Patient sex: M
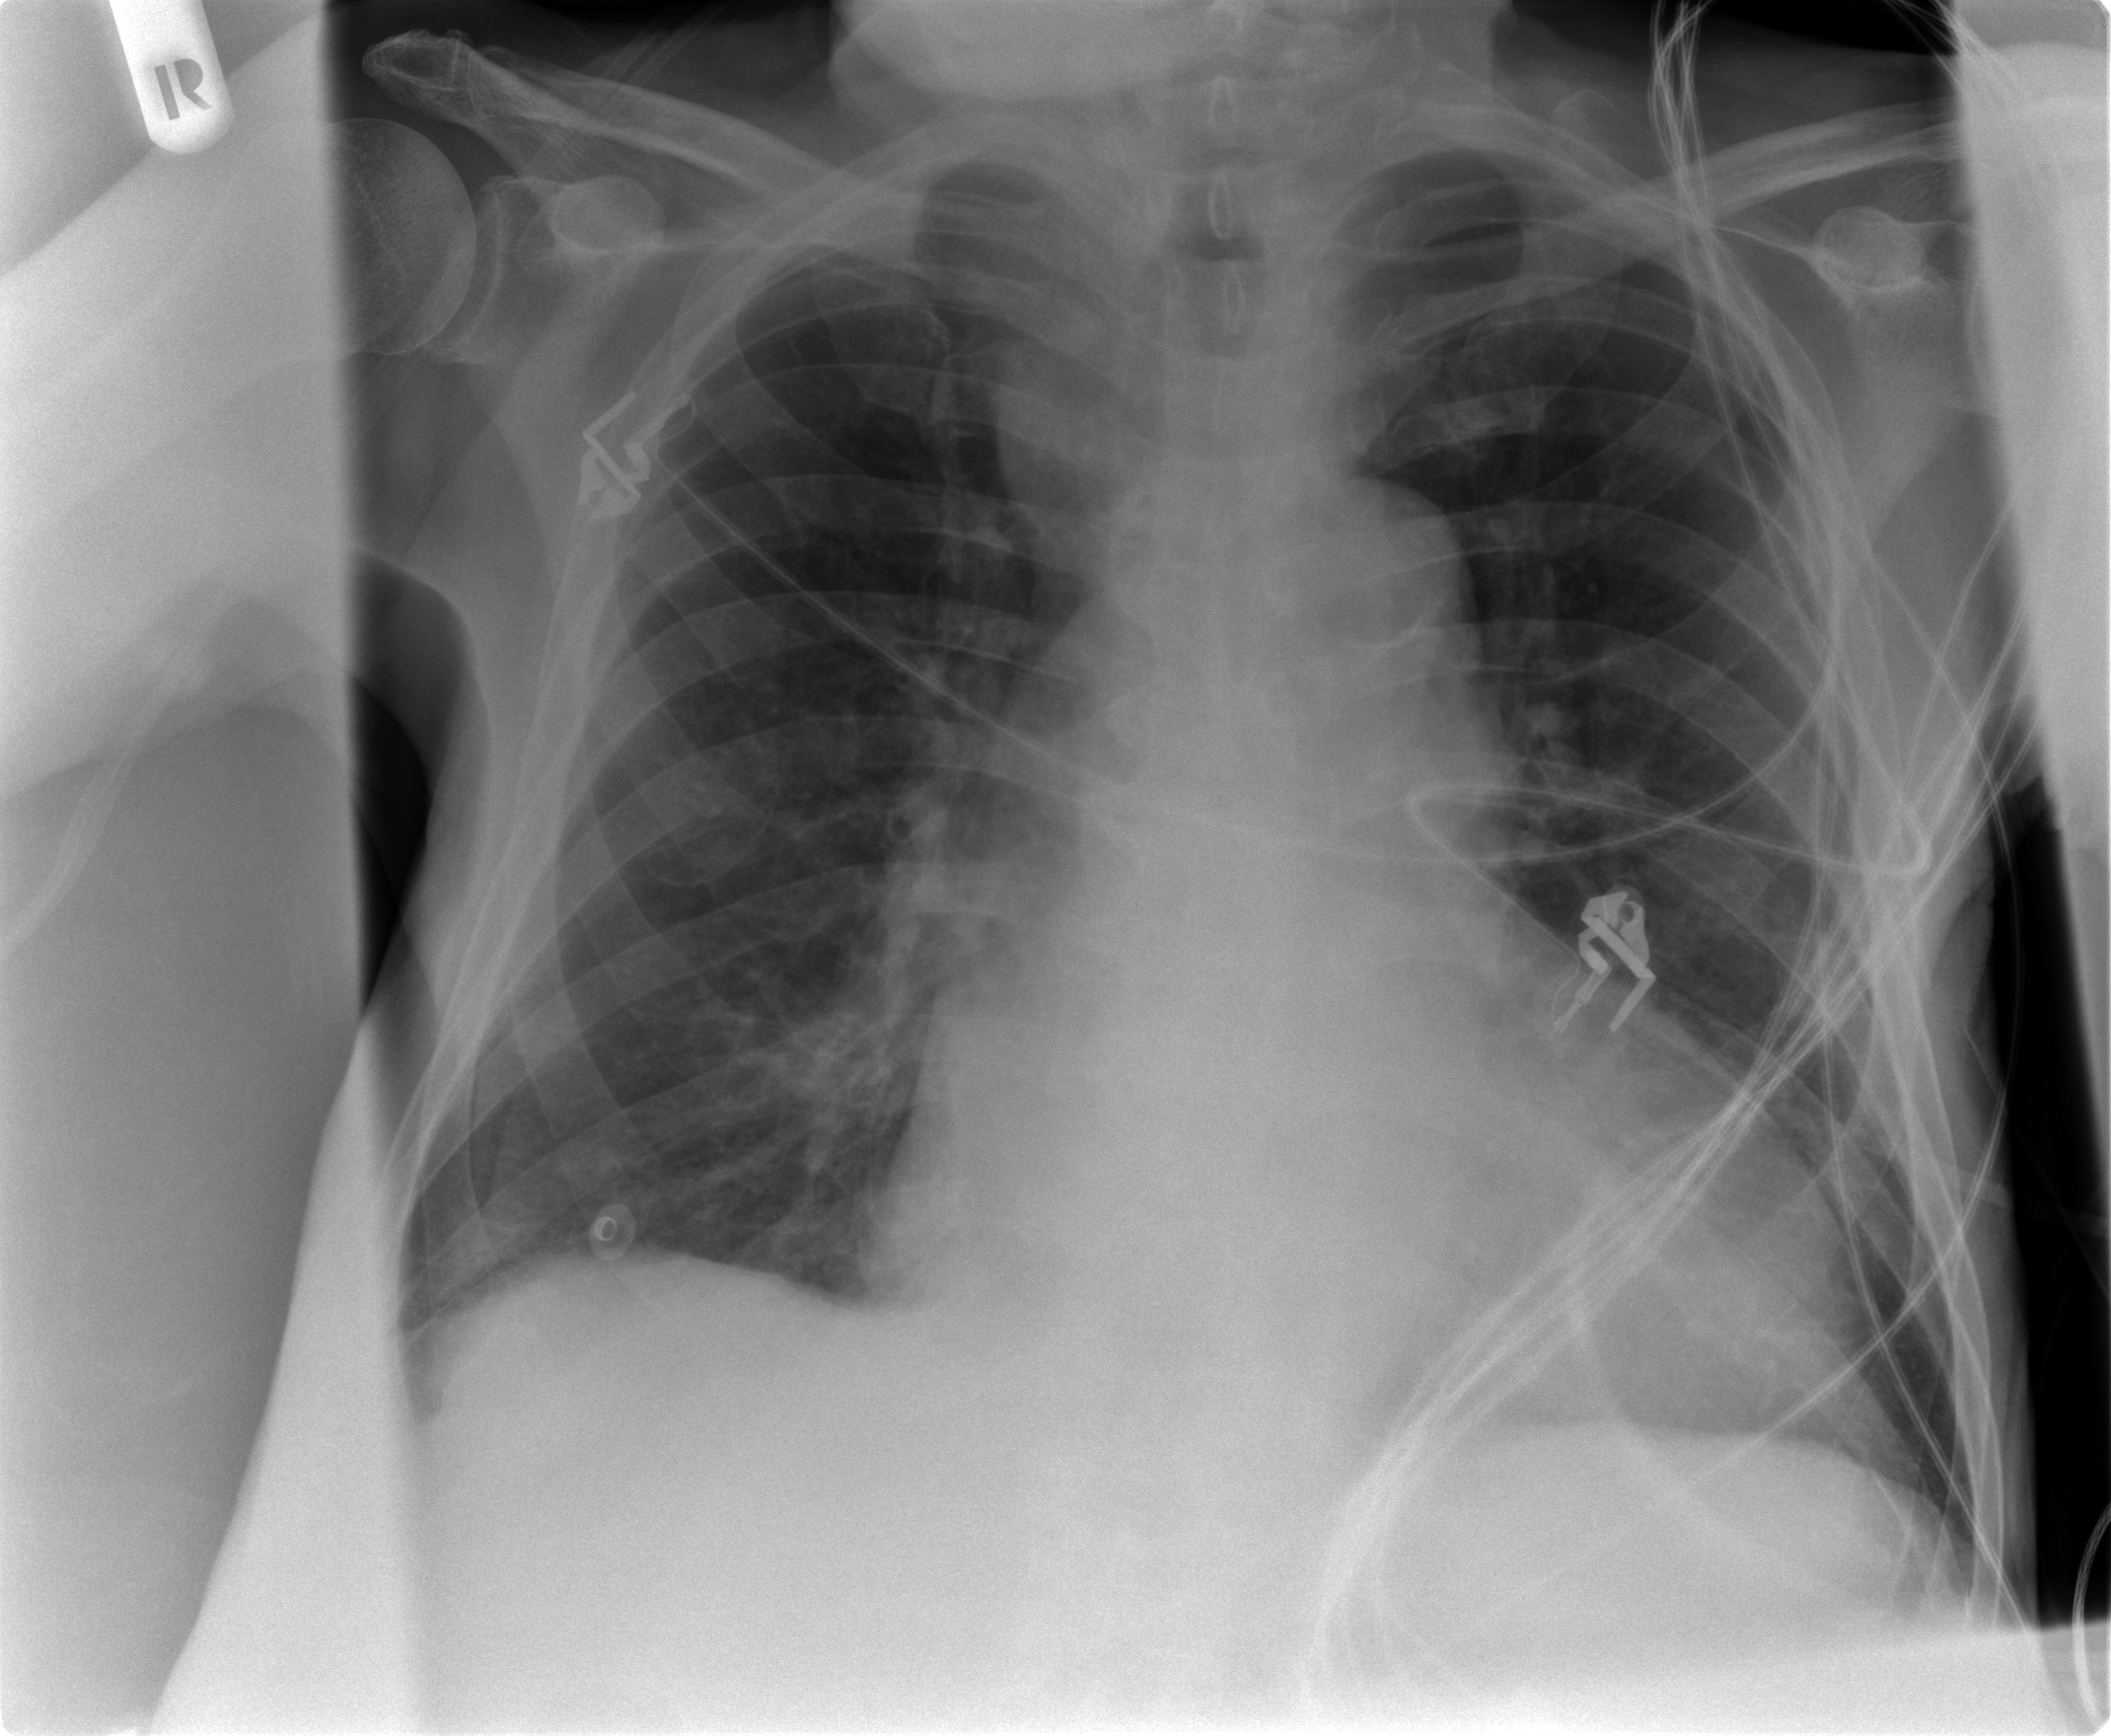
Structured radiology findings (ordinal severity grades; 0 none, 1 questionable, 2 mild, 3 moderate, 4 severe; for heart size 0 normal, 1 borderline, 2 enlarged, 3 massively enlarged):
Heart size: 3
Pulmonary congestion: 0
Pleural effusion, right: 0
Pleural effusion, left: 0
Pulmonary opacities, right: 0
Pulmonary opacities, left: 0
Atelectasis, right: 2
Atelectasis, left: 2